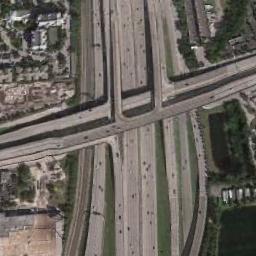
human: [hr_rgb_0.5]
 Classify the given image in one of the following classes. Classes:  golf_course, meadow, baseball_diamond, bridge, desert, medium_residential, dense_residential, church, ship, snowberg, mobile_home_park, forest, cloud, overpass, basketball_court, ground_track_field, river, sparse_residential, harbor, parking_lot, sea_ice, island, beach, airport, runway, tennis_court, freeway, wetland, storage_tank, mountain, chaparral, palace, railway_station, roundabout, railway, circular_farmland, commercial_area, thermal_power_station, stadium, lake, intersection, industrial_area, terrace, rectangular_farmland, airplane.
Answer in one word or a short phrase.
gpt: overpass